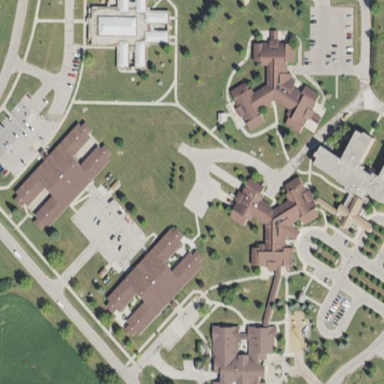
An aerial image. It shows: Nursing home.